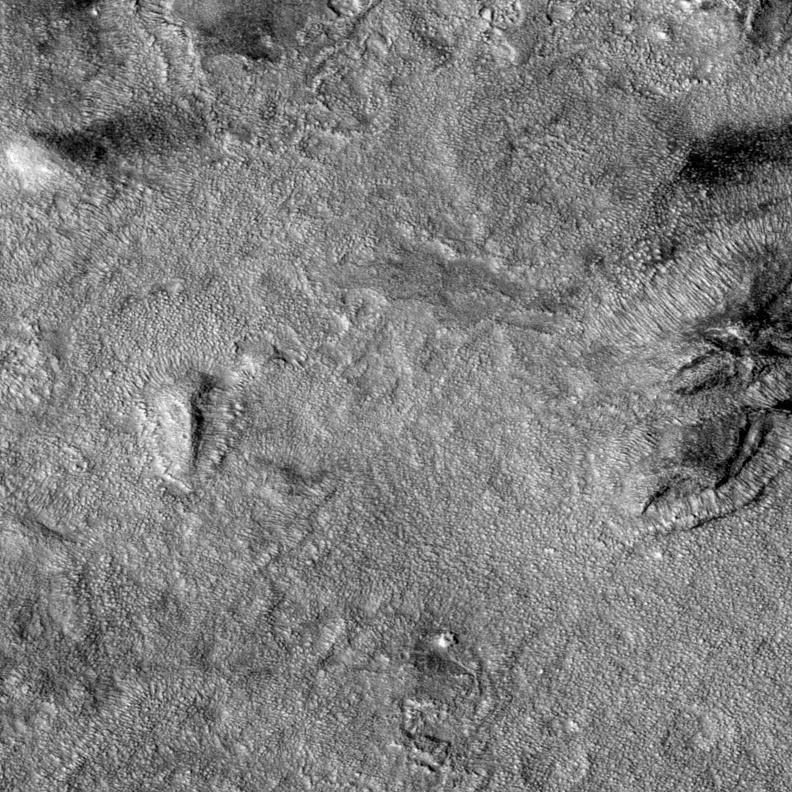
Label: dustdevil